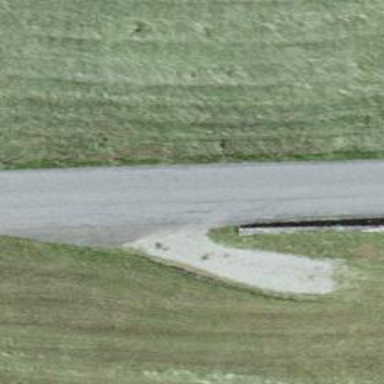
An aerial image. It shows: Track with very rough surface.